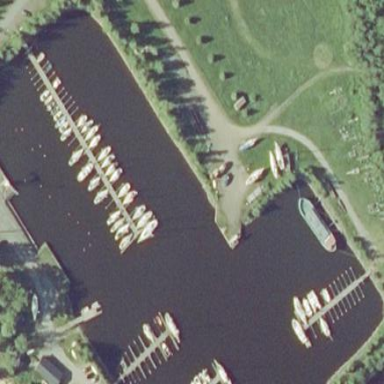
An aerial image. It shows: Marina area for leisure land.